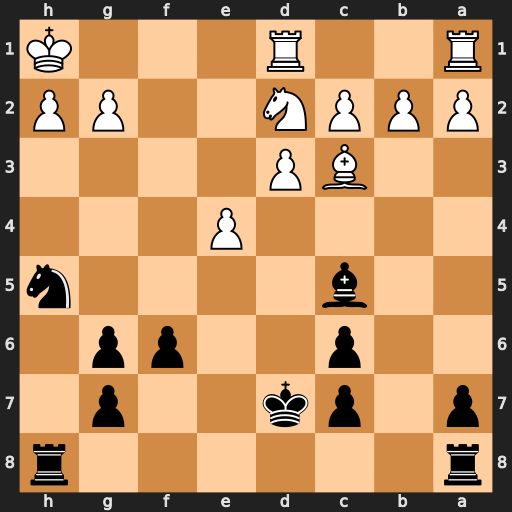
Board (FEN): r6r/p1pk2p1/2p2pp1/2b4n/4P3/2BP4/PPPN2PP/R2R3K
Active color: b
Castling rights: -
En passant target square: -
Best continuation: Ng3#